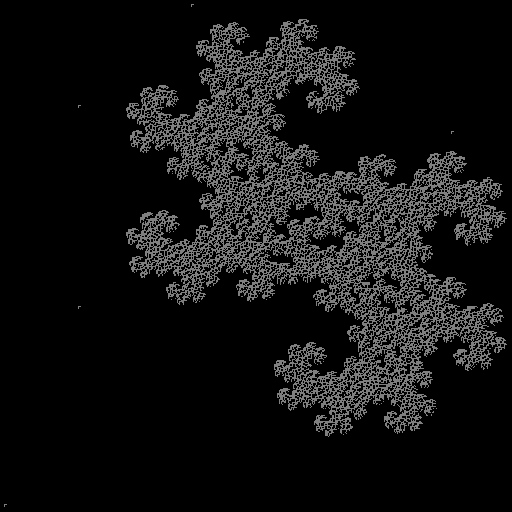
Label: dragon_curve